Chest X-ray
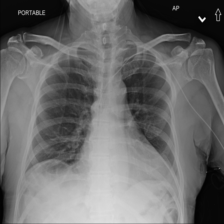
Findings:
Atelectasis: negative
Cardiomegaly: negative
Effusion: negative
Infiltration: negative
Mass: negative
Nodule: negative
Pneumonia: negative
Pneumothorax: negative
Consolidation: negative
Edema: negative
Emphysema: negative
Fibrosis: negative
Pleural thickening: negative
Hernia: negative